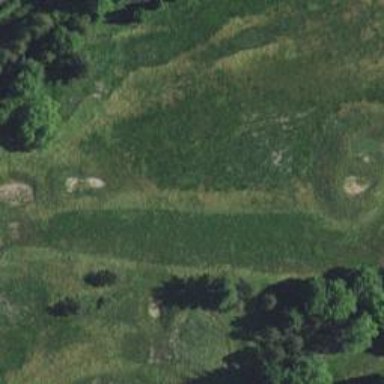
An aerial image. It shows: Golf hole.